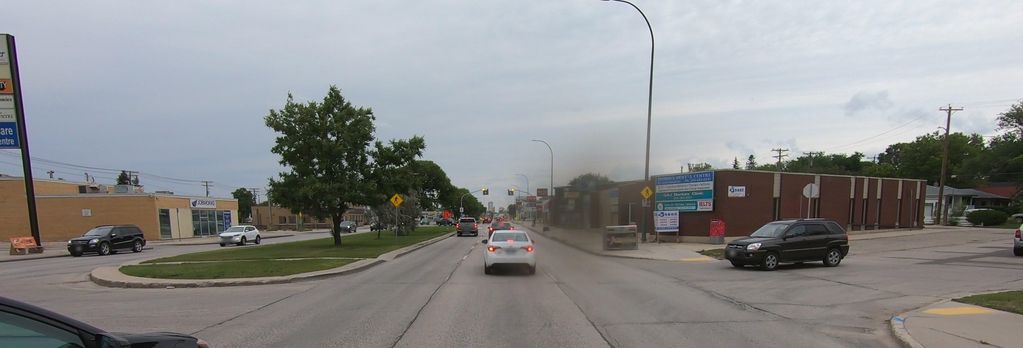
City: winnipeg